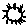
Label: sun